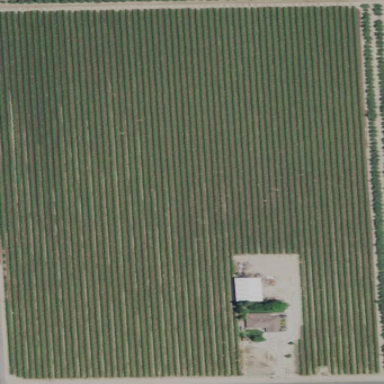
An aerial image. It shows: Vineyard with grape crops.